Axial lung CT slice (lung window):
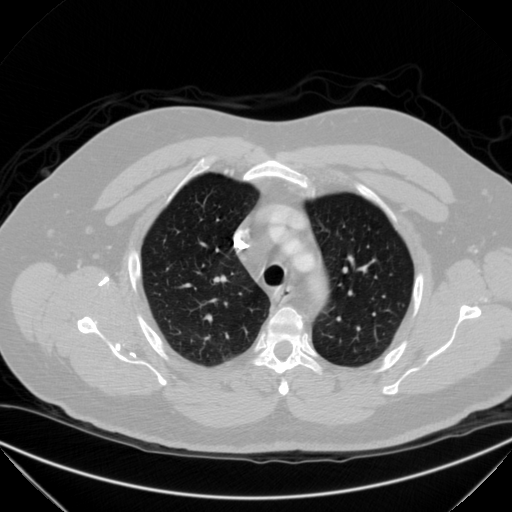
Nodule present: no